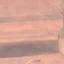
Land use / land cover: AnnualCrop